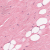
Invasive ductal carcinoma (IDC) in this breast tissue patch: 0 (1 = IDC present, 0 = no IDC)